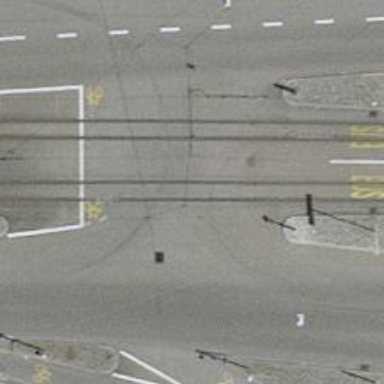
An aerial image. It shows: Tram level crossing on railway.